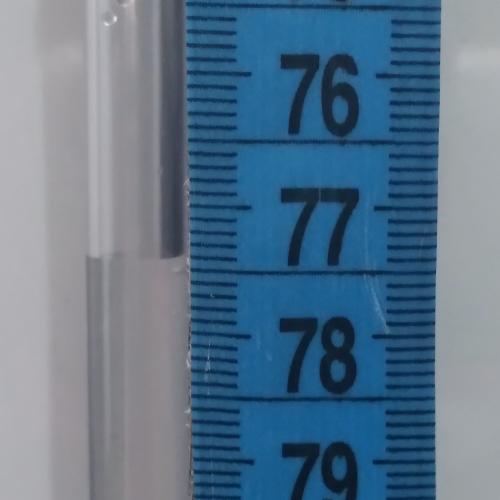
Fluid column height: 77.4 cm